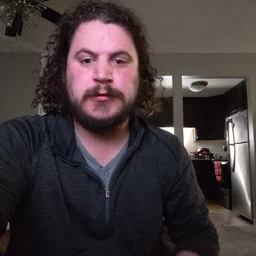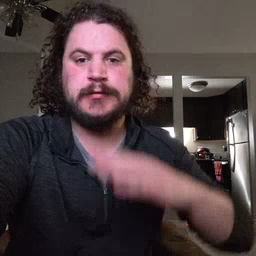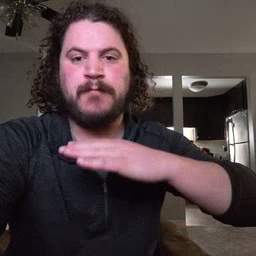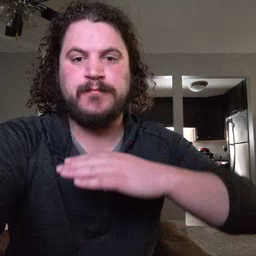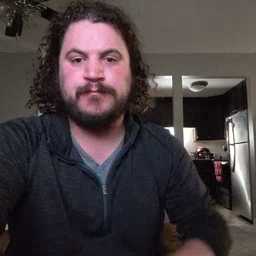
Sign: table